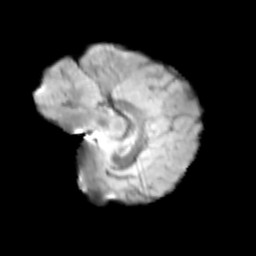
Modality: T2w
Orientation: sagittal
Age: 13
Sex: female
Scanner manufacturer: siemens
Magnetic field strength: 3 T
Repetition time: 3.8 s
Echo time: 0.07 s